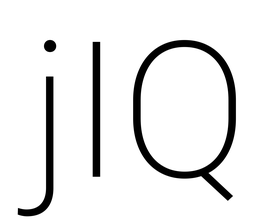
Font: Roboto_ExtraLight